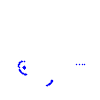
Particle: kaon